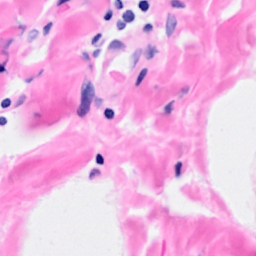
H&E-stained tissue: Breast